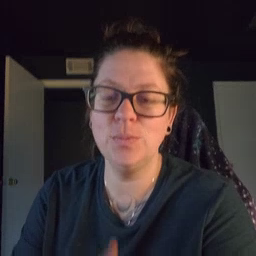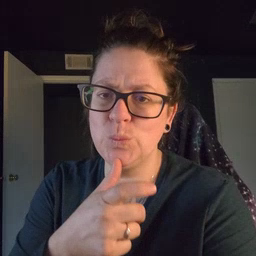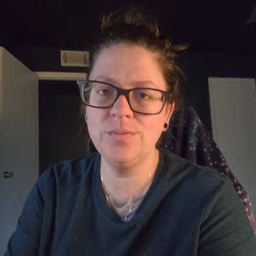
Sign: who